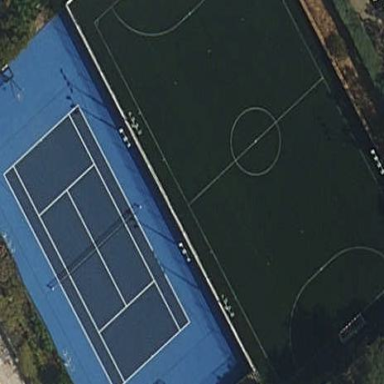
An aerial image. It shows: Tennis court in leisure pitch.